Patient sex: M
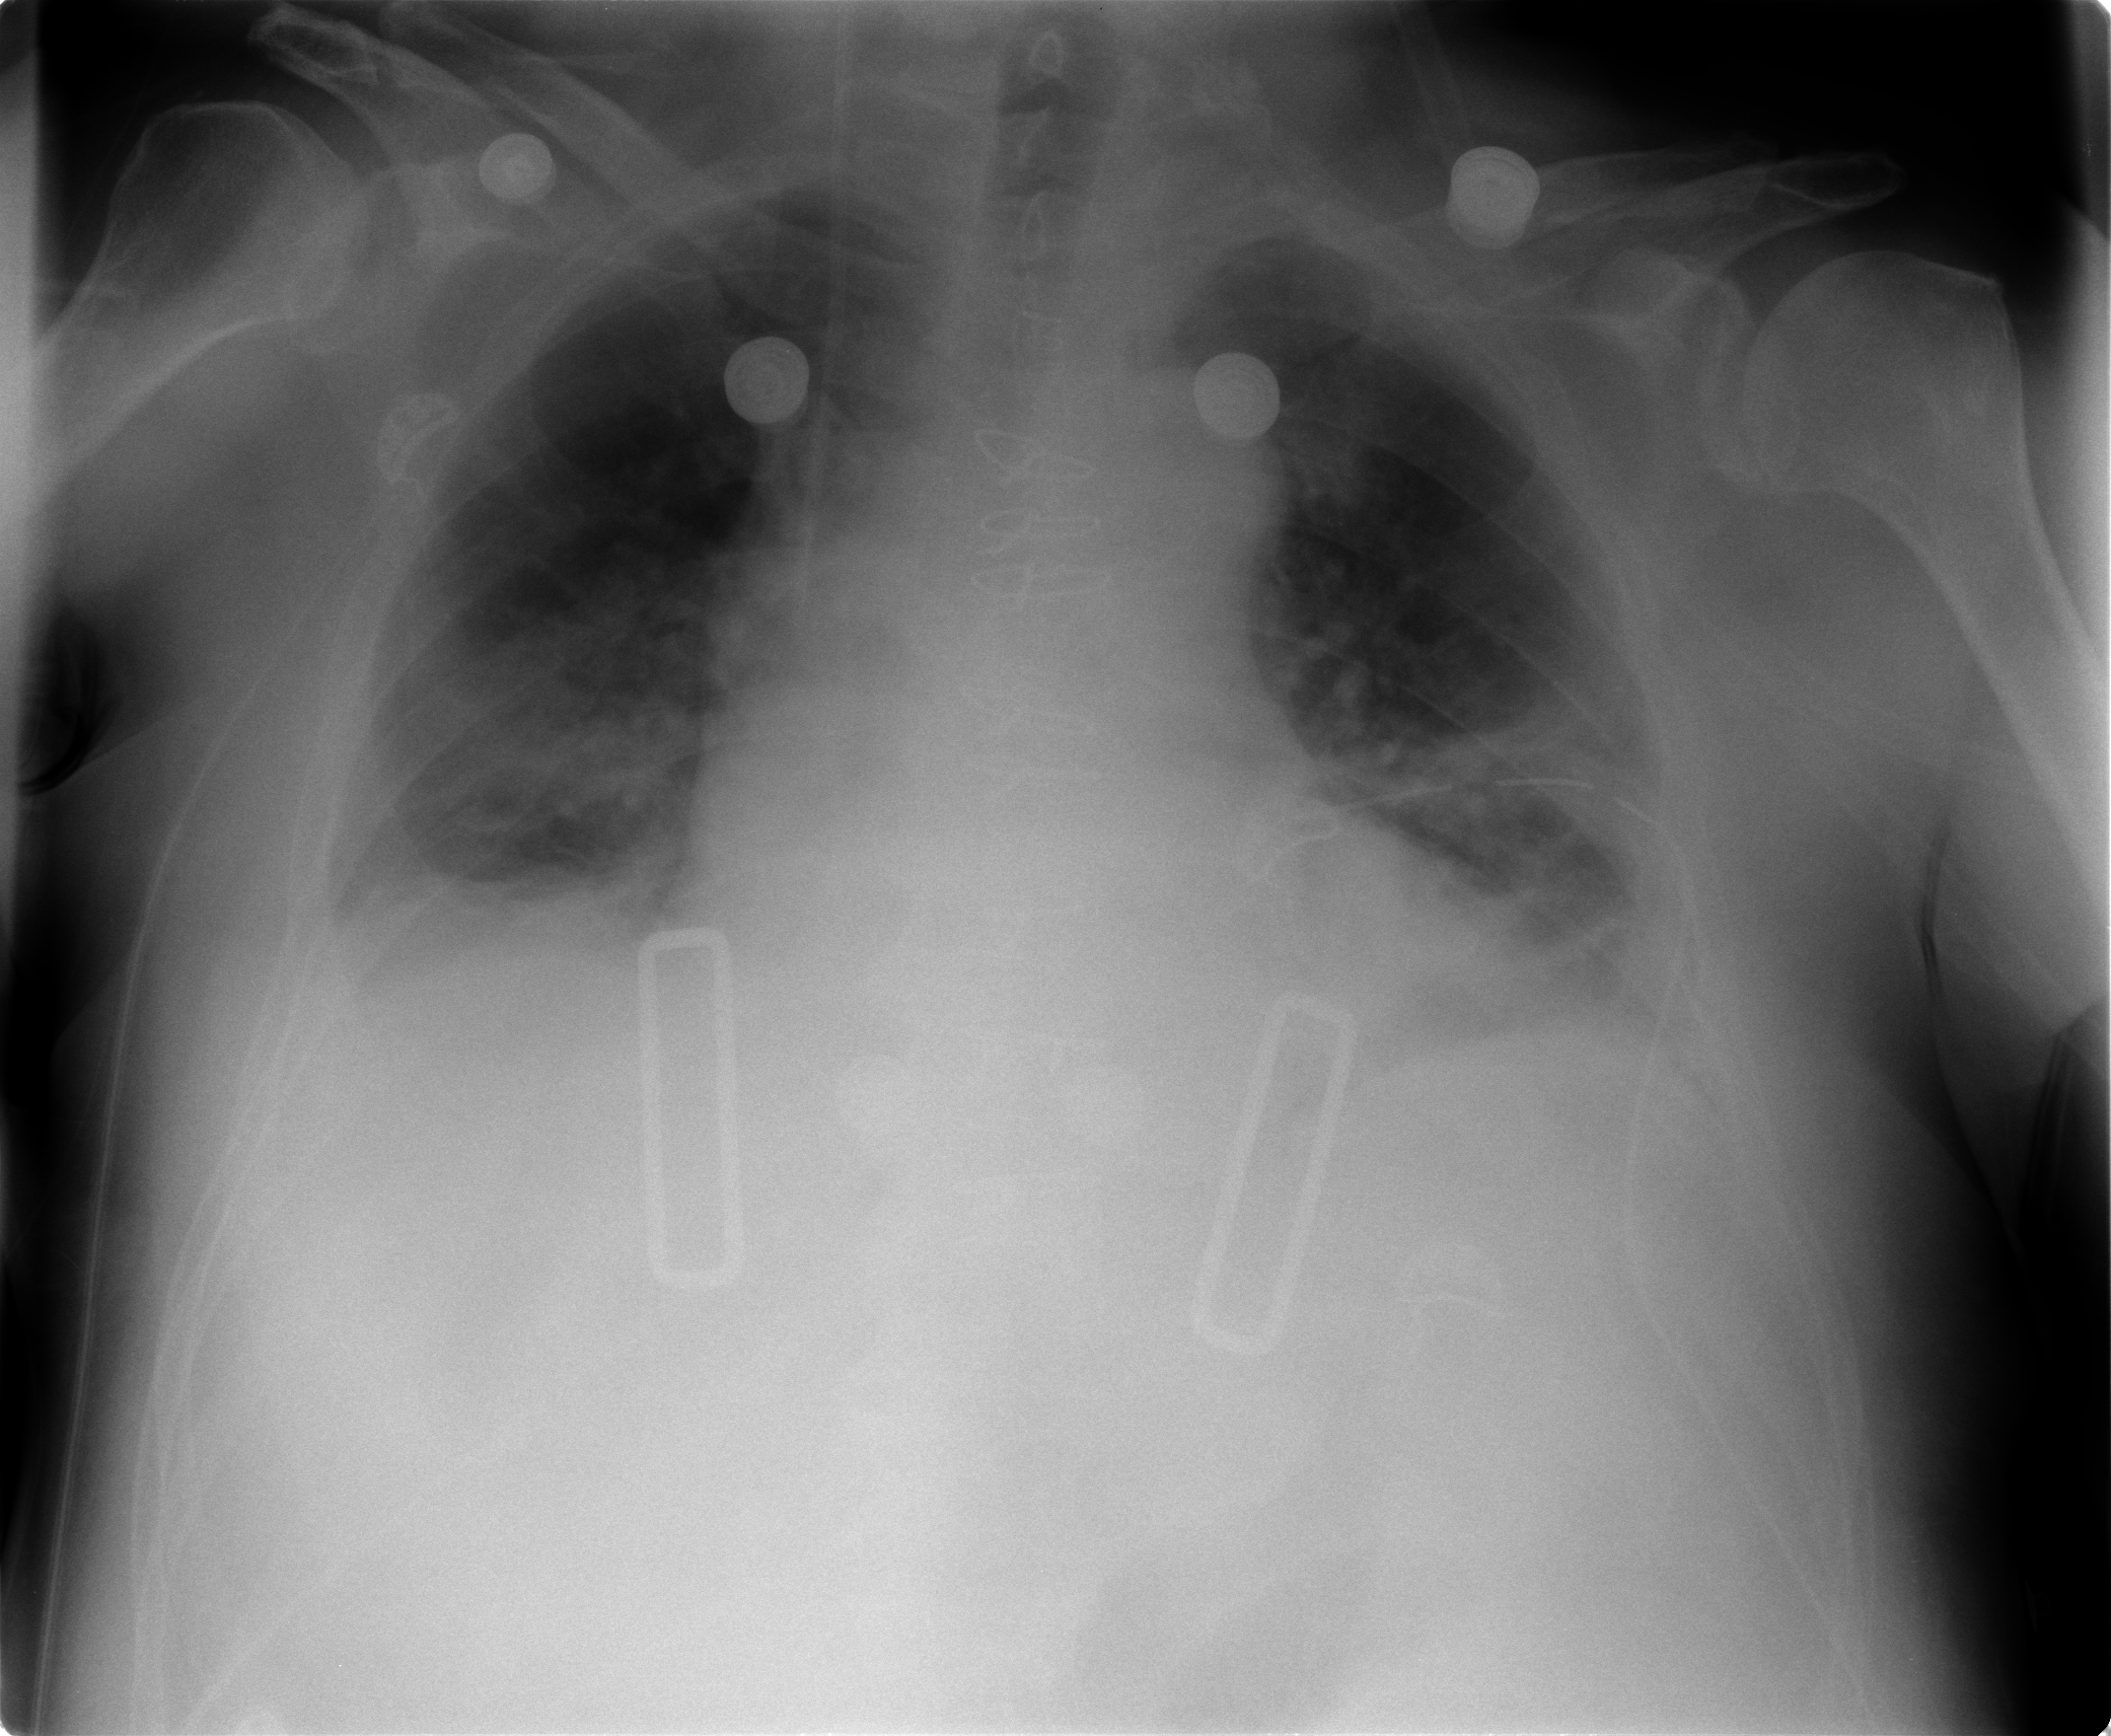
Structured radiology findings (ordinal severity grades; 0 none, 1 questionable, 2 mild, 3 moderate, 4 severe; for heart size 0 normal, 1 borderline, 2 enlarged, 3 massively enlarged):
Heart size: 2
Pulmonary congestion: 2
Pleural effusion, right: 2
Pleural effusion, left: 2
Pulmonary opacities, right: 2
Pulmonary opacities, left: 2
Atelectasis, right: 2
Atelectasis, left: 2